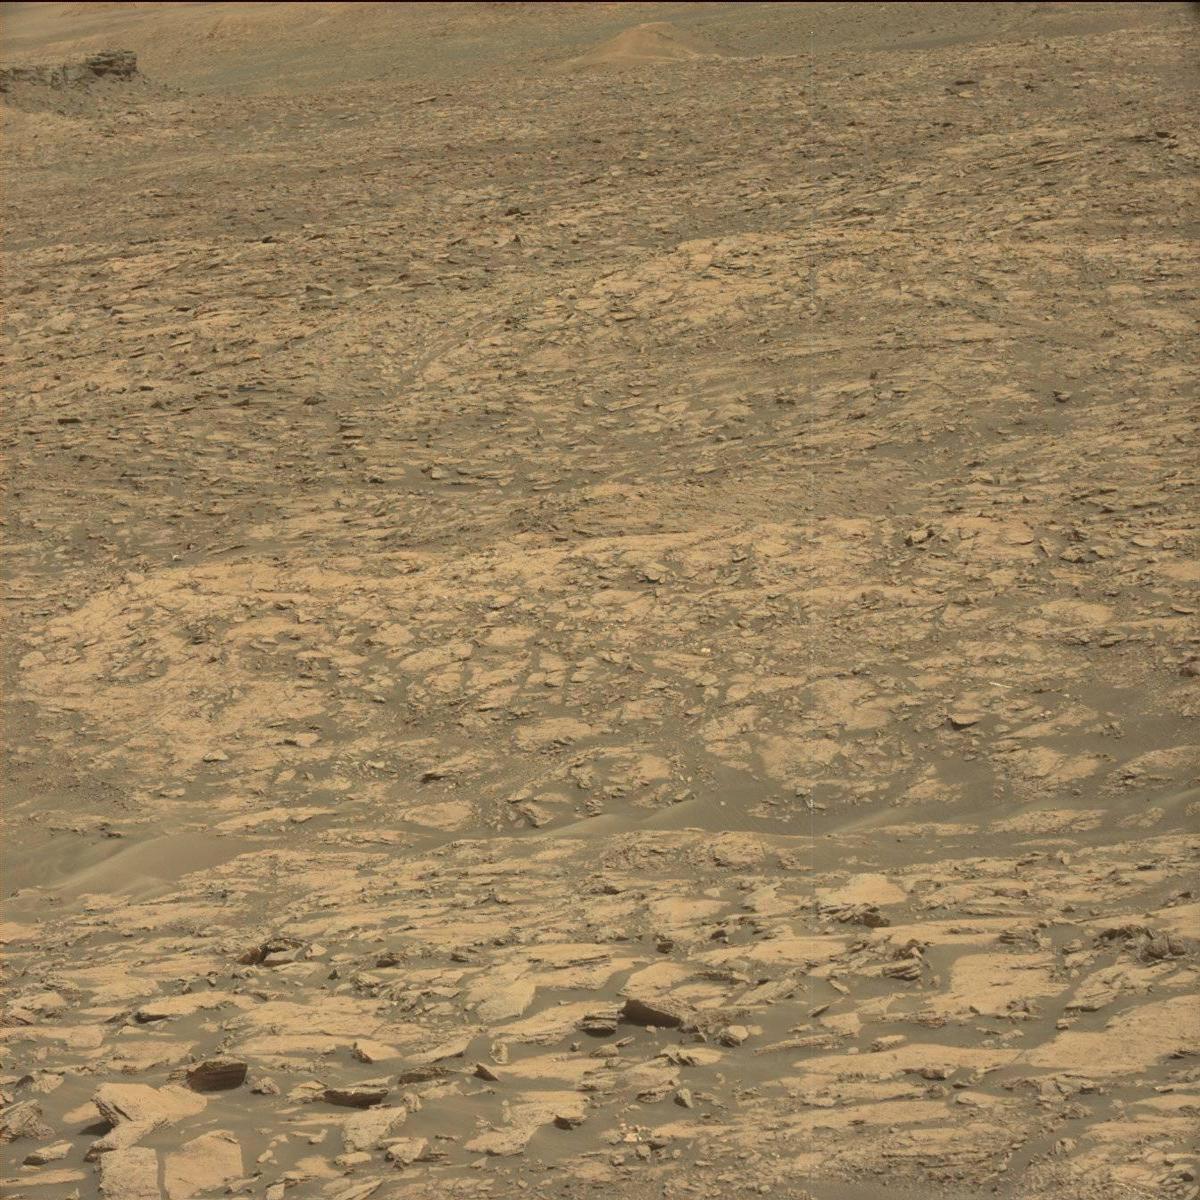
Terrain classes present: Bedrock, Sand / Soil